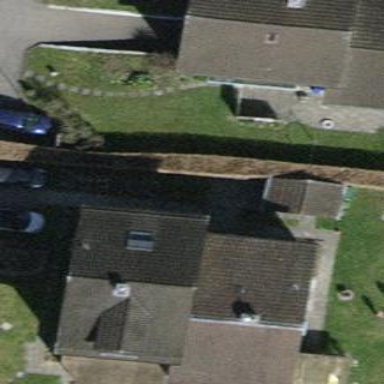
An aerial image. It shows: Building with tiled roof.